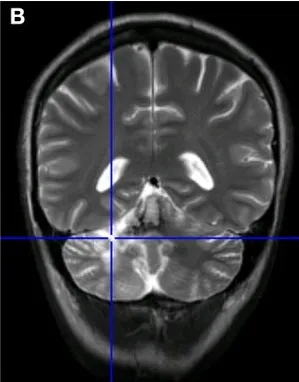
Comparison between the patient's MRI scans. (B) MRI at follow-up in January 2016 (8 months after the initial scan).
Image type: radiology (mri)